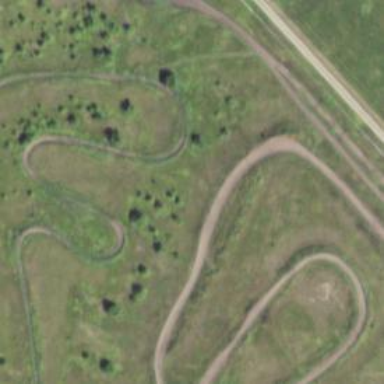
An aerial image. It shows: Raceway road.